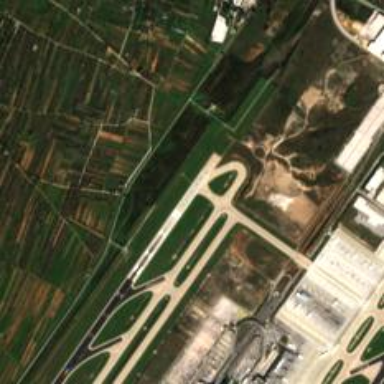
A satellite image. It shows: View of runway in airport.